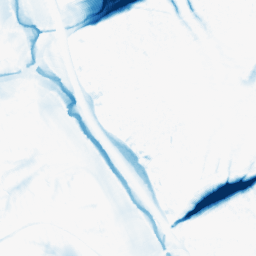
Category: morphological
Decomposition family: morphological
Decomposition parameters: operation: closing
size: 20
Upsampling method: sinc_hamming
Upsampling parameters: scale: 2
kernel_size: 16
Upsampling scale: 2